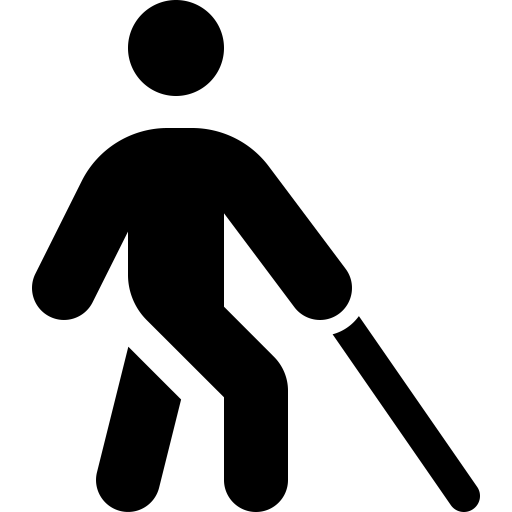
Tags: icon, FontAwesome, fa-icon, solid, person, walking, with, cane